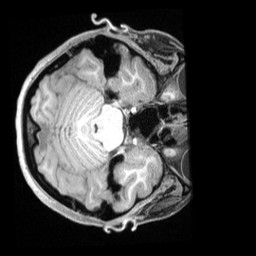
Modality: T1w
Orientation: axial
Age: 22
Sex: female
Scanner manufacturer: siemens
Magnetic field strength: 3 T
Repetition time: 1.68 s
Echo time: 0.00188 s